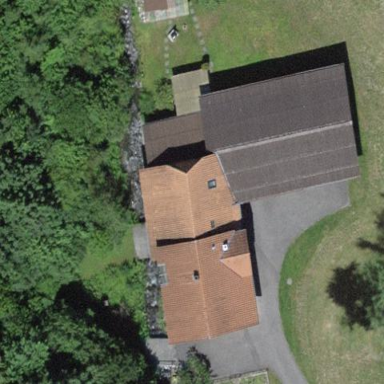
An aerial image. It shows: Farm building.